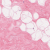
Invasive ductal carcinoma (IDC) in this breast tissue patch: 0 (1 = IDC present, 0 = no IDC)